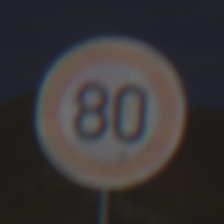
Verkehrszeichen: Geschwindigkeit80
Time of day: MorningAfternoon
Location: Outdoor (Nature)
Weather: PartlyCloudy
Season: NotSpecified
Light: Natural